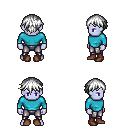
a pixel art fantasy rpg character, male body template, dark elf, purple skin, teal long-sleeve shirt, metal pants, white short bangs hairstyle, brown shoes, four views (front, back, left, right), 2x2 character sprite sheet, small pixel art, hard edges, no anti-aliasing